Question: I am working in Oracle APEX.I want to make report of previous month patients treated by doctor from two tables i-e Patient and History.
Pat_id is Primary key in Patient table and foreign key in History Table.
I want report that should show me 'Pat_Name ,Pat_Age ,Treated_By' and 'Date' where as i can also select month from 'LOV'(List of Value) and on the basis of that month it should show me the report.
Kindly Help me out
Thanks,
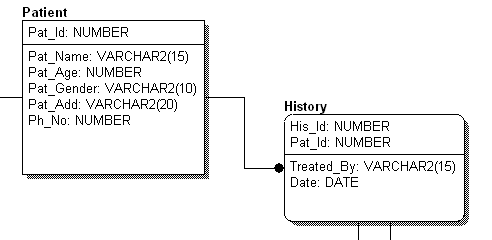
Answer: '''
SELECT p.pat_name, p.pat_age, h.treated_by, h.date
FROM patient p
JOIN history h
ON p.pat_id = h.pat_id
WHERE EXTRACT(MONTH FROM h.date) = TO_NUMBER(:P1_MONTH)
'''
(a really basic join condition really)
If you want ordering, you could include this in the sql, or define this in the report definition of a classic report, or as defaults in an interactive report.
'P1_MONTH' : a select list. As for its list of values, you can either define the months statically (12 entries with month number as return value and month name as display), or use a query:
'''
SELECT to_char(add_months(to_date('01/01/2012','DD/MM/YYYY'),LEVEL-1),'Month') display_value, LEVEL return_value
FROM dual
CONNECT BY LEVEL <= 12
'''
Set the select list to submit on change.
As an extra note: set your column names to be UPPERCASE in your schemas. Columns are always uppercase unless they are defined otherwise upon creation. Also be careful with using reserved keywords for things such as a column name: 'DATE' may not be the best name for a column... Give it a useful name such as 'TREATED_ON'